Question: I have an arraylist contains some values that are in an order (correct positions), Now I want to swipe/set/manual shuffle change the values into disorder of the arraylist. Below image can give my idea.Change Array-II to Array-I. To shuffle we can use collection.shuffle(), but here I have a text file, in that text file i wrote a original position as well as current position of the data in the array on to the text file. for example imaging, we have a text file name MyFile.txt, I wrote data in that like this, "original_position~Current_position" for example
0~0
1~2
2~4
3~3
4~1
so, based on the above data i would to shuffle/ set the array.

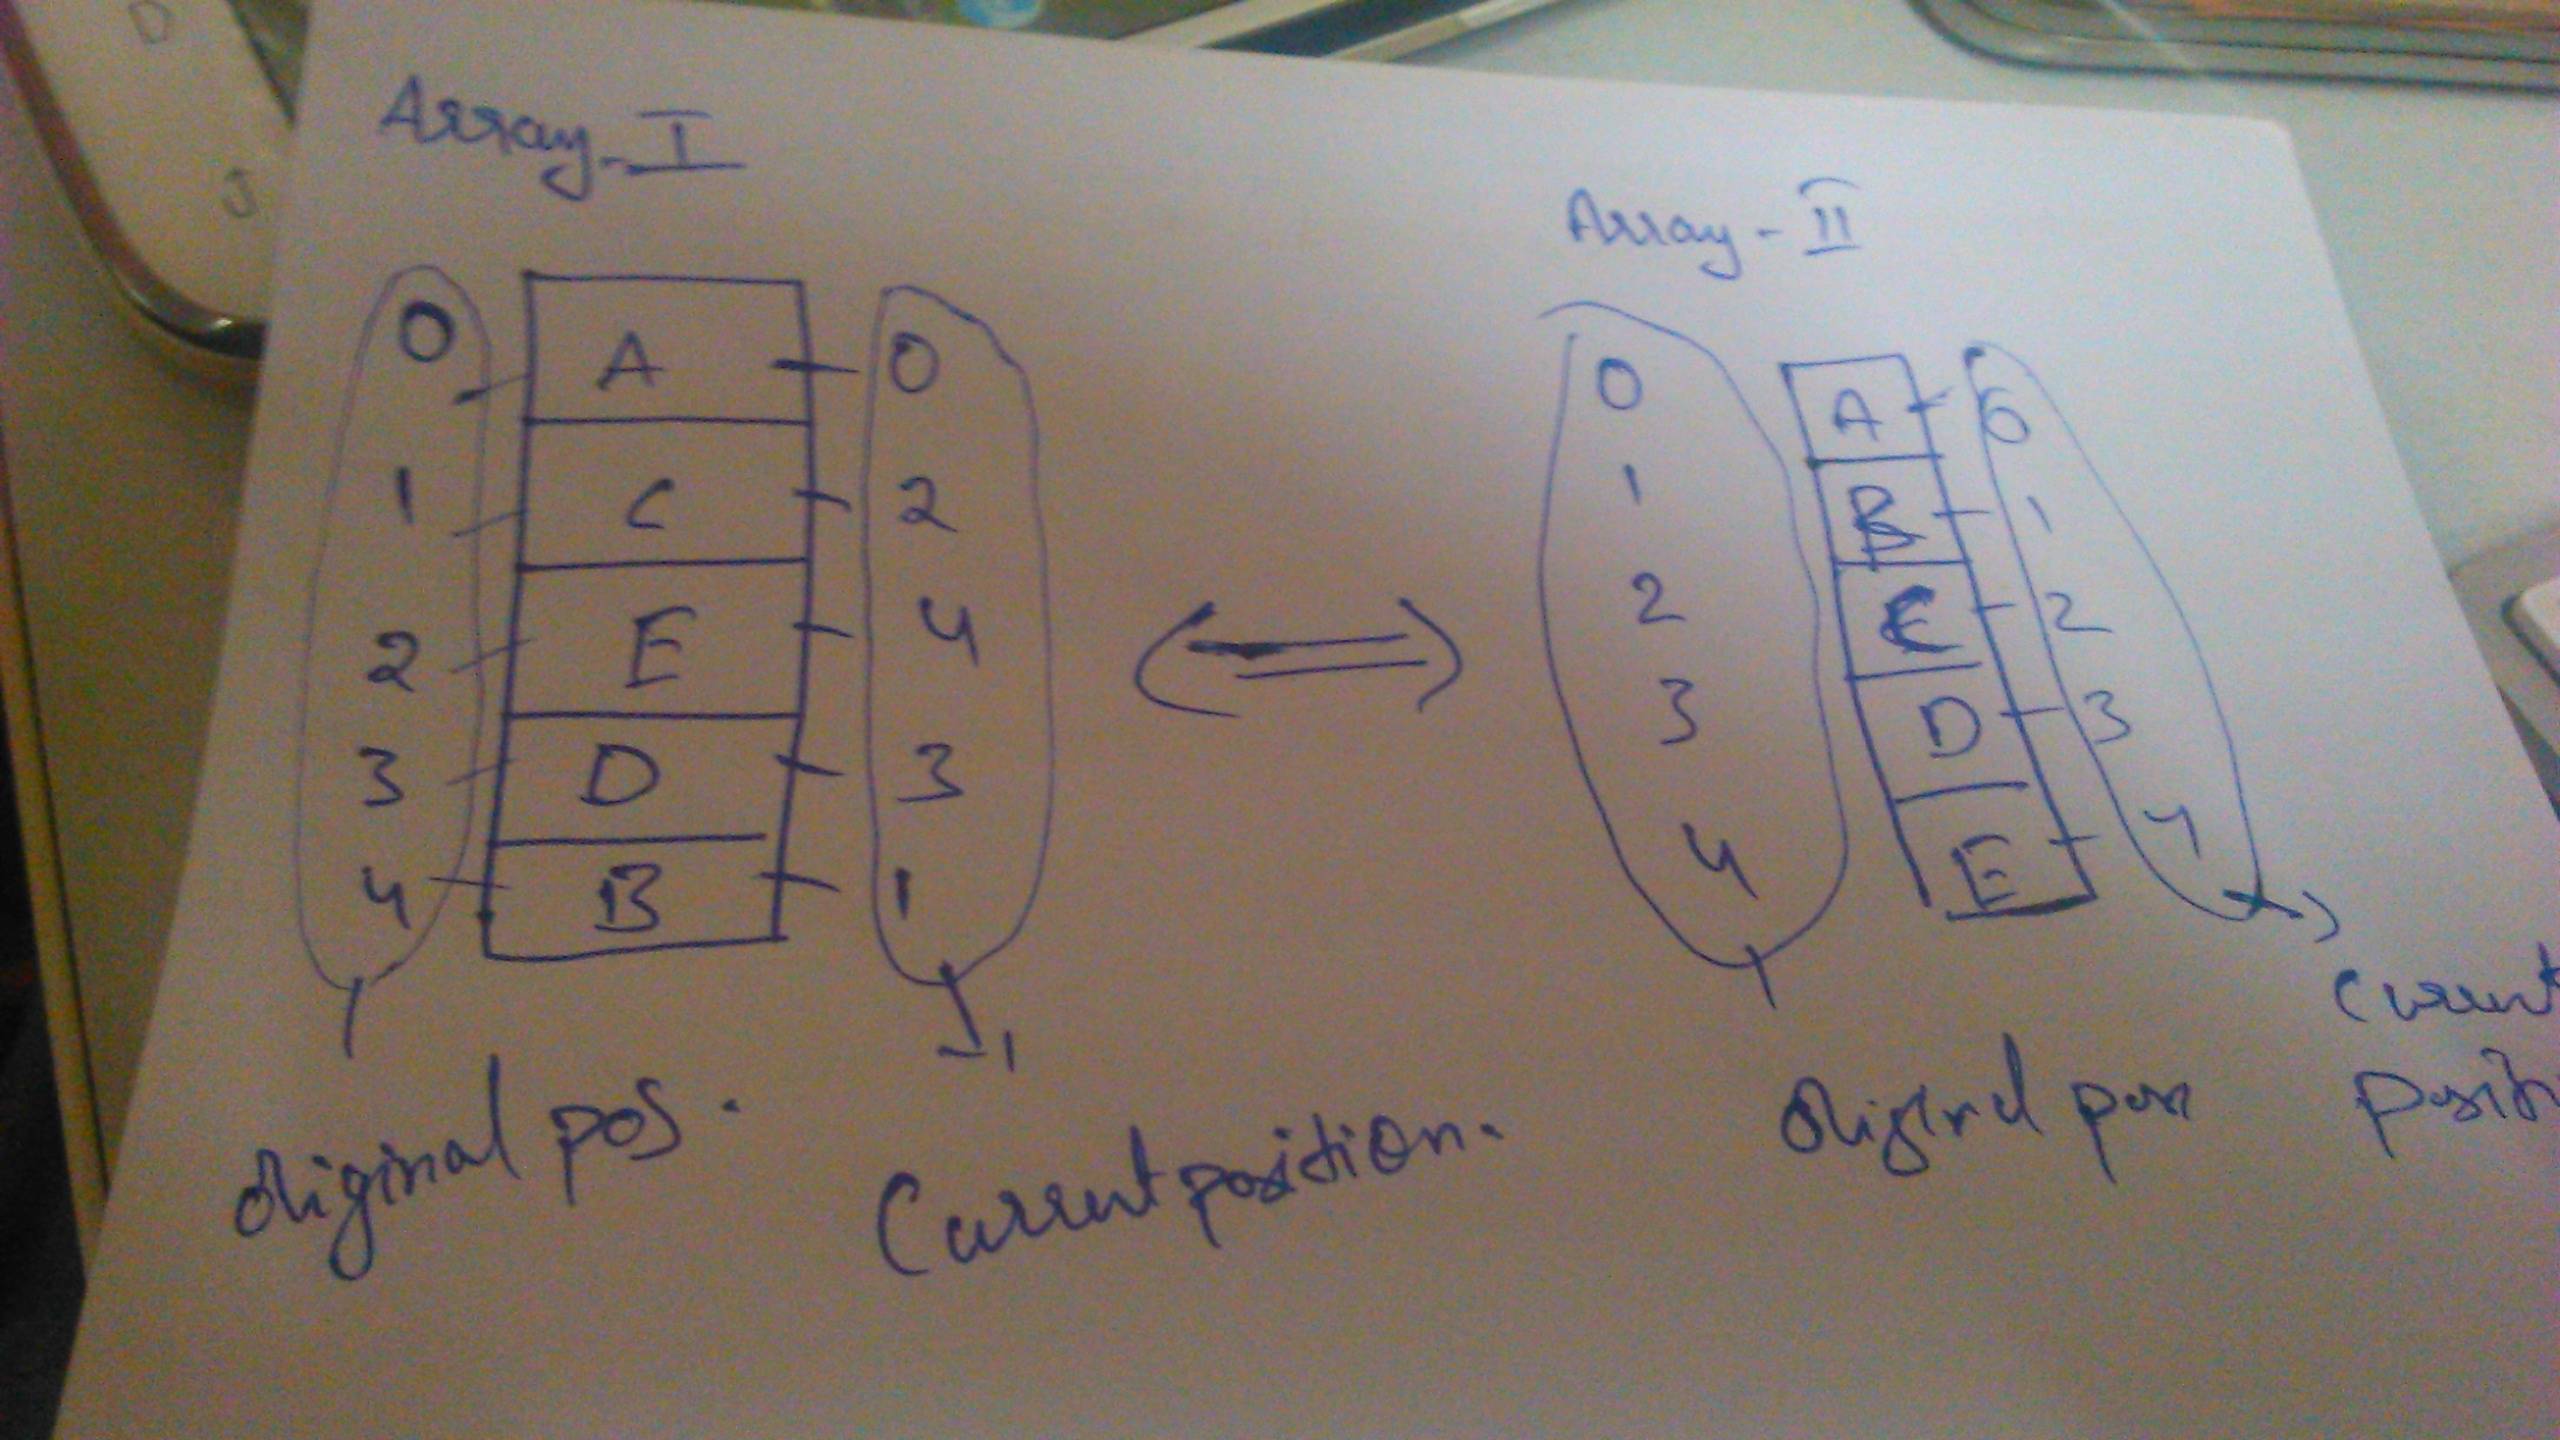
Answer: Here I found Solution to my question please observer here.
"itemList_dump" is an arraylist which contains data.
'''
if (i < itemList_dump.size()) {
MyBitamp Data = itemList_dump.get(original_position_val);
// setting Values according to our algorithm
Data.setItemCurPos(original_position_val);
Data.setItemPosition(current_positon_val);
Data.setrotation(rotataion_val);
}
}
Collections.sort(itemList_dump, new Comparator<MyBitamp>() {
@Override
public int compare(MyBitamp o1, MyBitamp o2) {
if (o1.getItemPosition() > o2.getItemPosition()) {
return 1;
} else if (o1.getItemPosition() < o2.getItemPosition()) {
return -1;
} else {
return 0;
}
}
});
'''